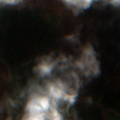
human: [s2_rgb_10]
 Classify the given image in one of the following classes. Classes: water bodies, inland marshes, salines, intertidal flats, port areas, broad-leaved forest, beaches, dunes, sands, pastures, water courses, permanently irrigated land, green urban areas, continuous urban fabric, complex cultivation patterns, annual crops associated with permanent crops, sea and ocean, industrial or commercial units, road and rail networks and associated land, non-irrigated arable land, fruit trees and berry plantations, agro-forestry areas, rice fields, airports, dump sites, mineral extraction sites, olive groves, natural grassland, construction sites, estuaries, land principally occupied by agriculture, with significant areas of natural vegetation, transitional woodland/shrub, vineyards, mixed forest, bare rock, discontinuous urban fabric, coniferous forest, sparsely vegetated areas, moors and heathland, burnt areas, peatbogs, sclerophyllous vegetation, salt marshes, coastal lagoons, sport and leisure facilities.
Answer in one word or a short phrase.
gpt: moors and heathland, transitional woodland/shrub, peatbogs